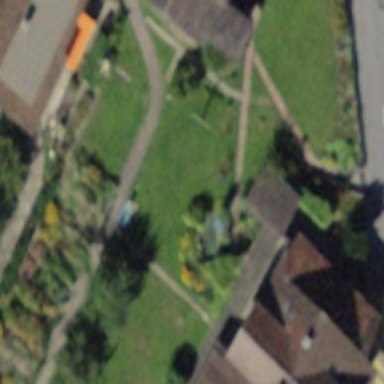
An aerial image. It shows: Garden that is leisure land.